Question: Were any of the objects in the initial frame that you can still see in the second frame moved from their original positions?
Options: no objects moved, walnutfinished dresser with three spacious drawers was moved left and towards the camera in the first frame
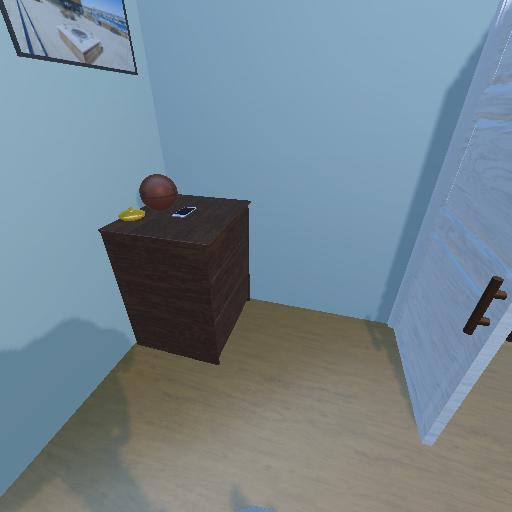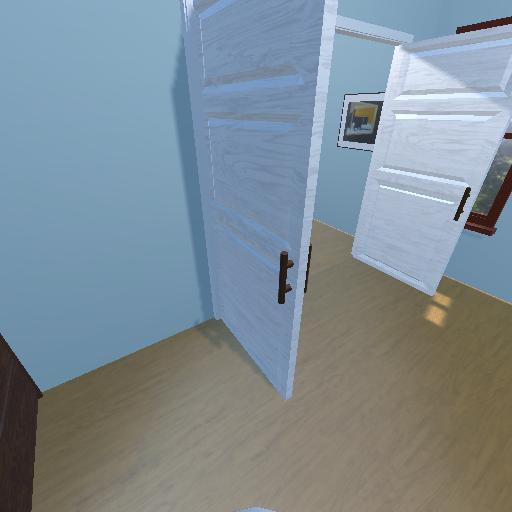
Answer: no objects moved